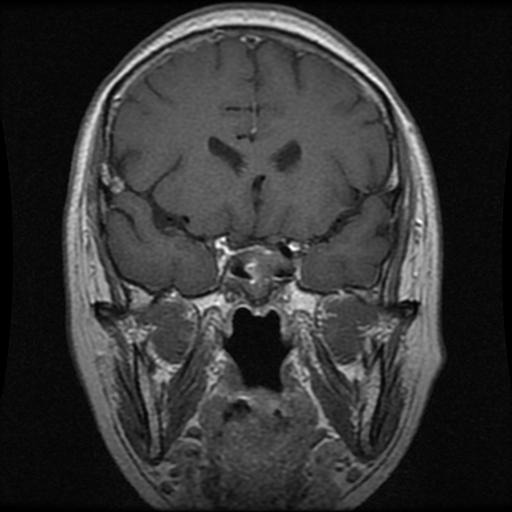
Label: pituitary